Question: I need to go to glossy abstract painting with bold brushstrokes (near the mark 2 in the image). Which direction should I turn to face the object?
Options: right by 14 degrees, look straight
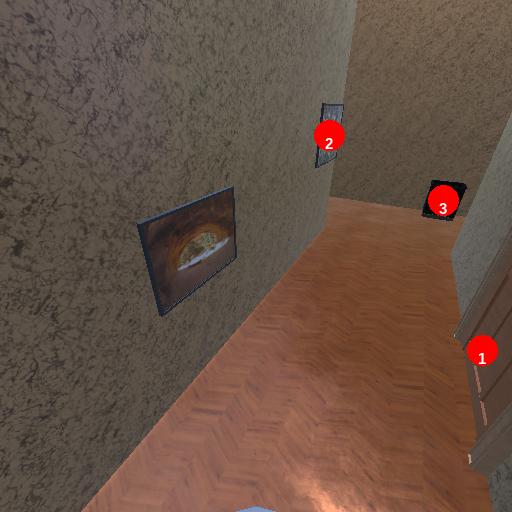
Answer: right by 14 degrees